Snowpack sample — Snodgrass Mountain, Crested Butte, Colorado (2/4/25, 12:06 PM MST)
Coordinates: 38.923, -106.968
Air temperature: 35 °F
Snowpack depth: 80 cm
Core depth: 50 cm
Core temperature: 30.2 °F
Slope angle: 14°, slope face: 78°
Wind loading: low
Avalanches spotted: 0
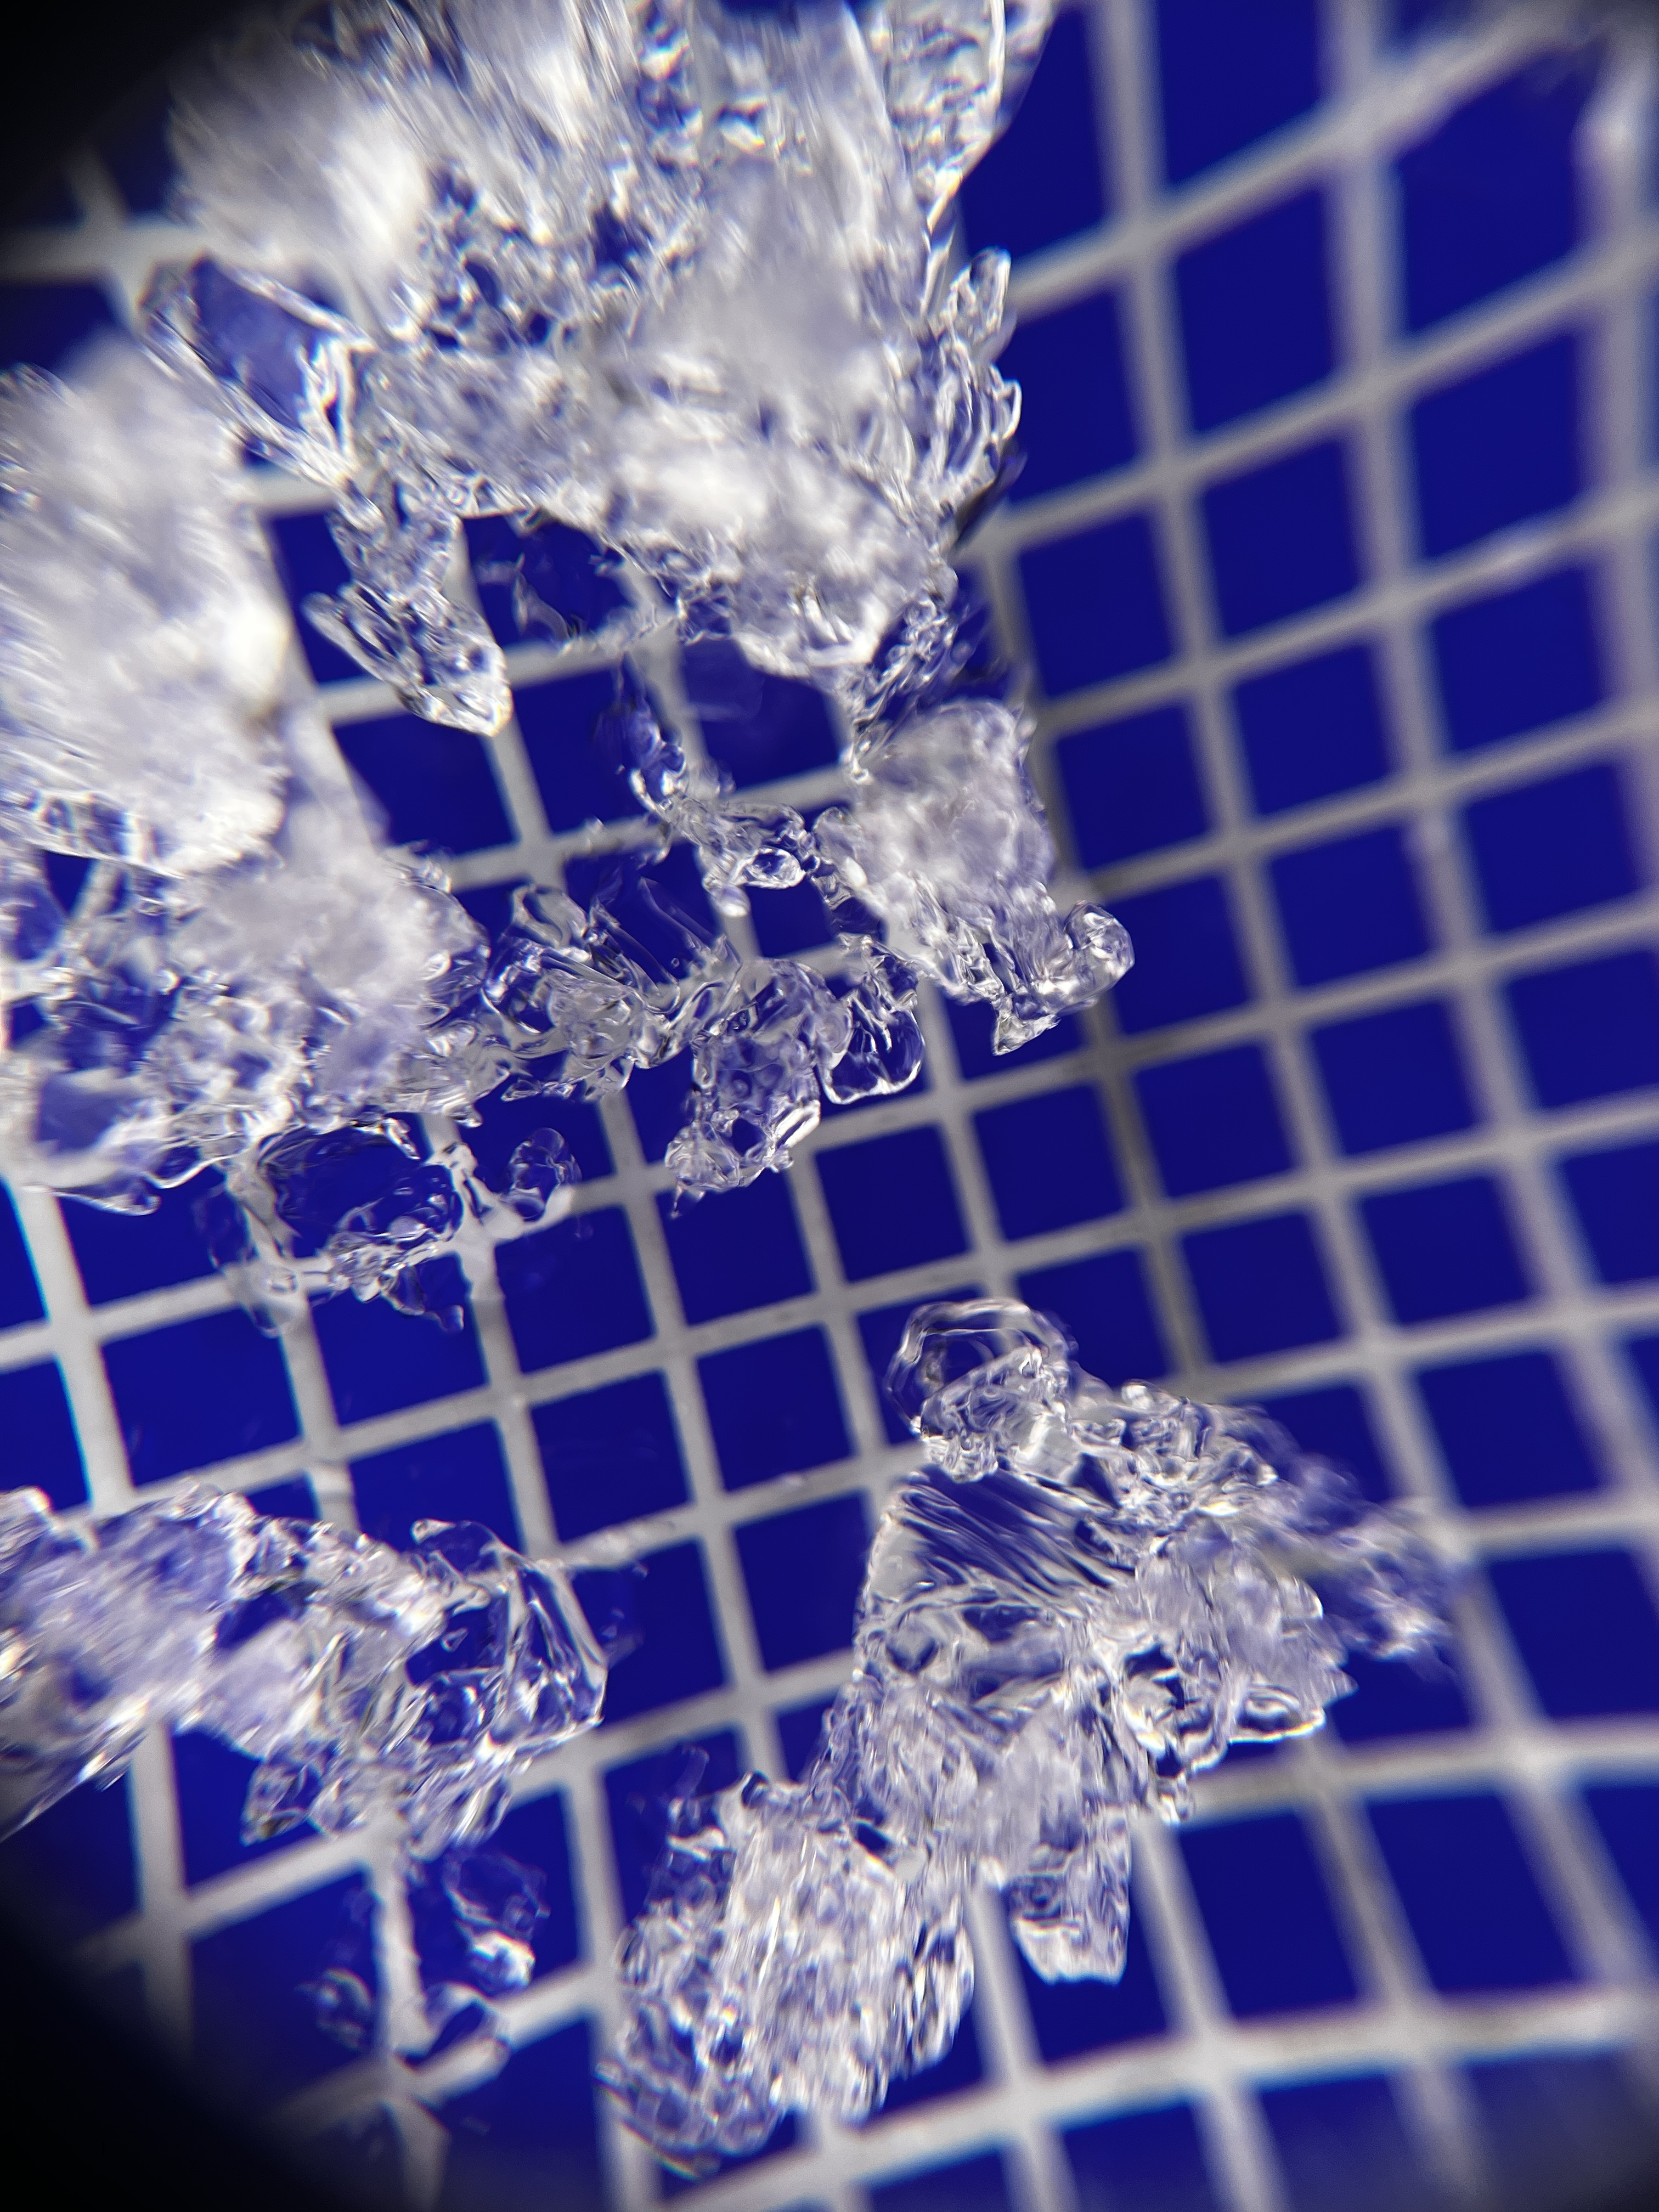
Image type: magnified_profile
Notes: No avalanches nearby, unusually warm weather for the last month reported by residents, Collected 25 yards from treeline